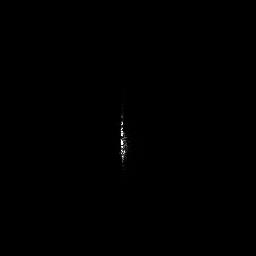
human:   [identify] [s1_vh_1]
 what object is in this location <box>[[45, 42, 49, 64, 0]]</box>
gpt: <ref>1 medium ship at the center</ref>